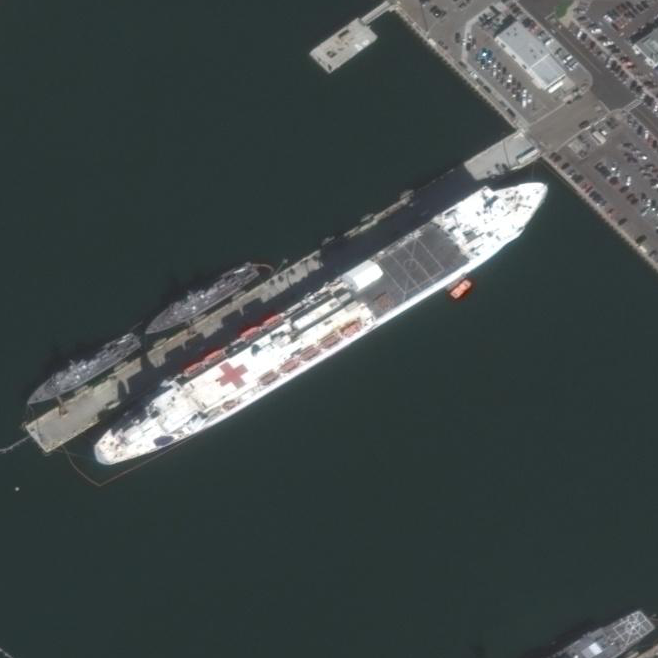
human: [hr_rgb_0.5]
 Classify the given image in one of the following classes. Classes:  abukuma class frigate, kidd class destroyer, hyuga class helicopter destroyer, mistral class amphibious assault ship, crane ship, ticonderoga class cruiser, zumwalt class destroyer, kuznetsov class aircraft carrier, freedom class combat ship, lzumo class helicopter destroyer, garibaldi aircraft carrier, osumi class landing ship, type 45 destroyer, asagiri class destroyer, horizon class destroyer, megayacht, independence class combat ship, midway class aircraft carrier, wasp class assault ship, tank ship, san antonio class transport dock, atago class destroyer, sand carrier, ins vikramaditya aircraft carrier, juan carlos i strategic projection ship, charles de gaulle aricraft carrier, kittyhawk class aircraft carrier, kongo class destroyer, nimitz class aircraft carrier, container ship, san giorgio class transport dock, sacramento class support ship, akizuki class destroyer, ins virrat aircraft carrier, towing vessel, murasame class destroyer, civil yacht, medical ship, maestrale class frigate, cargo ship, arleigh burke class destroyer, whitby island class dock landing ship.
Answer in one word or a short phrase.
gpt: Medical ship